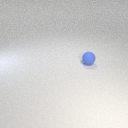
small blue rubber sphere